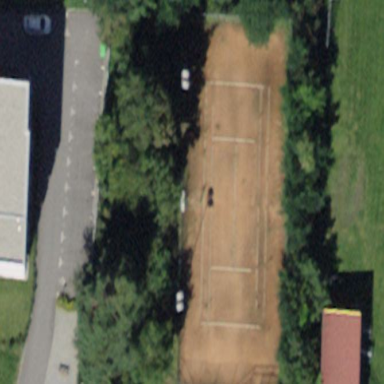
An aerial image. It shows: Tennis court on pitch designated for leisure land.